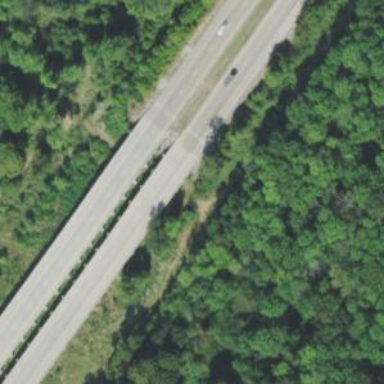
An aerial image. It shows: Trunk highway bridge with dual carriageway.